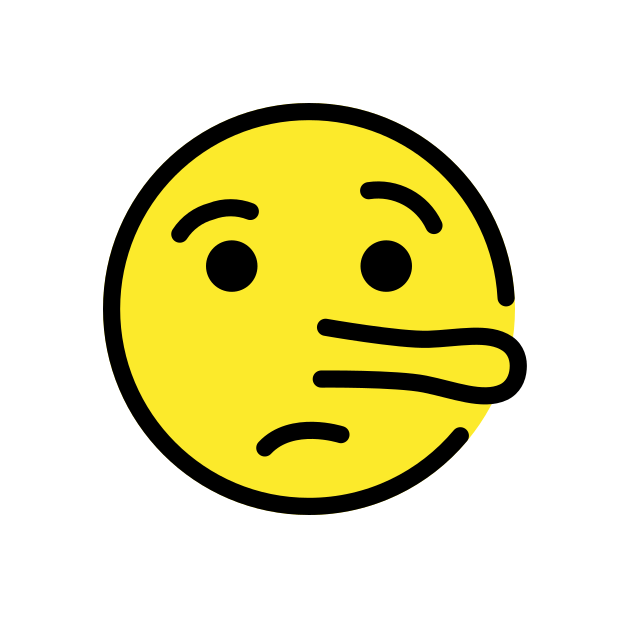
lying face